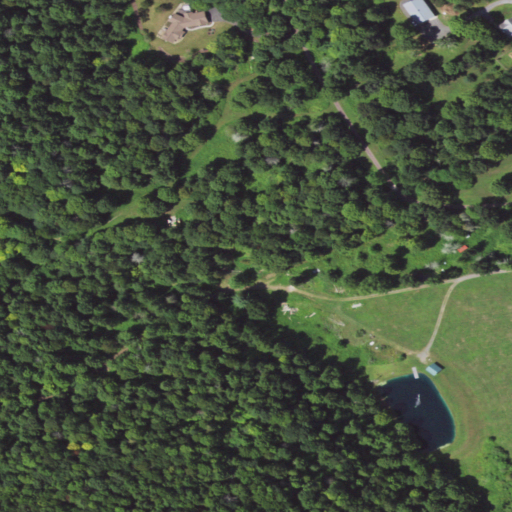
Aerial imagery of valley in Pennsylvania named Coal Mine Hollow containing mixed forest, deciduous forest, pasture, open development, evergreen forest, and grassland